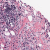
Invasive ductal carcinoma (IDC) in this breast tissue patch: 1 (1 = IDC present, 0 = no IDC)